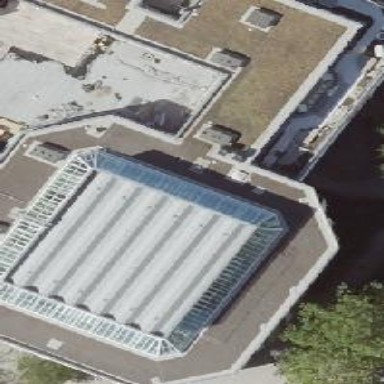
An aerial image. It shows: View of roof of building.